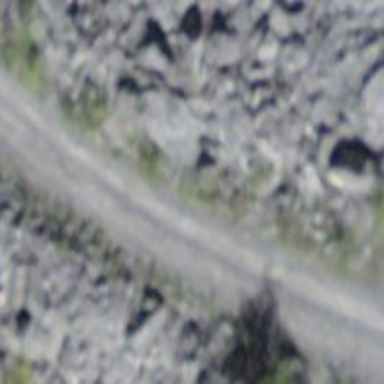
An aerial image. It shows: Unclassified road with gravel surface. The track type is grade2.